Question: I am new to R and trying to figure out how to solve this problem.
write a function called steps() that builds a square staircase for any n.

this is what I have initially
'''
steps<- function(n)
{
mx <- matrix(,nrow=n,ncol = n)
for( n in 1:n)
{
mx[n,n] = "#"
}
print(mx)
}
'''
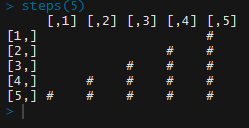
Answer: '''
steps <- function(n) {
m <- matrix('', n, n)
m[!upper.tri(m)[,n:1]] <- '#'
m
}
steps(5)
# [,1] [,2] [,3] [,4] [,5]
# [1,] "" "" "" "" "#"
# [2,] "" "" "" "#" "#"
# [3,] "" "" "#" "#" "#"
# [4,] "" "#" "#" "#" "#"
# [5,] "#" "#" "#" "#" "#"
'''
If (like your image) you don't want to see the quotes, then
'''
print(steps(5), quote = FALSE)
# [,1] [,2] [,3] [,4] [,5]
# [1,] #
# [2,] # #
# [3,] # # #
# [4,] # # # #
# [5,] # # # # #
'''